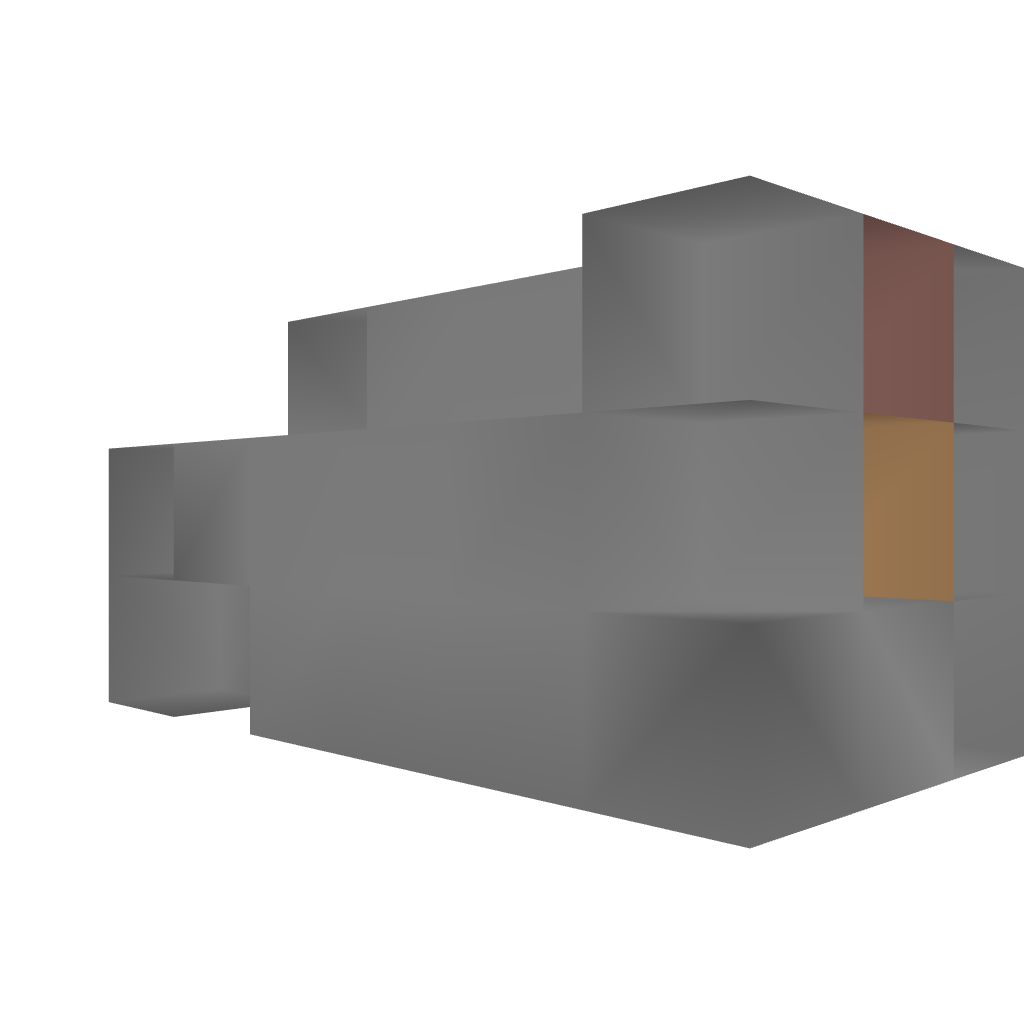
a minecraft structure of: defense machine bad low quality